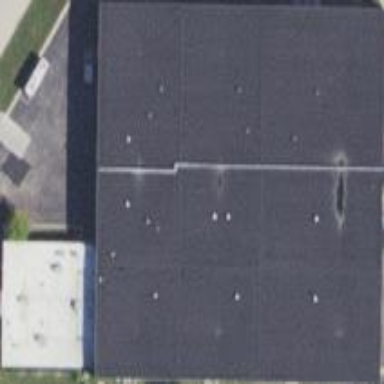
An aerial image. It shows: Commercial building with storage rental shop inside.